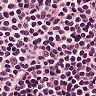
Metastatic tissue present: no